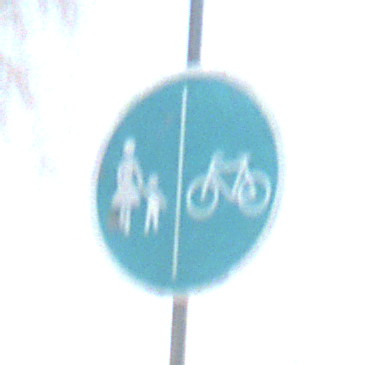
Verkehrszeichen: GetrennterRadUndGehwegRadwegRechts
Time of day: MorningAfternoon
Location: Outdoor (Suburban)
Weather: PartlyCloudy
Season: NotSpecified
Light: Natural